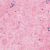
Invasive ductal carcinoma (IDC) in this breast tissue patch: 0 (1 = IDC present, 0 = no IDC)